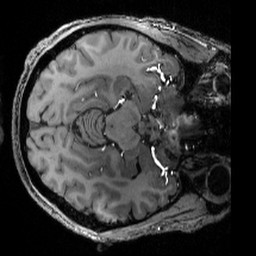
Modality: T1w
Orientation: axial
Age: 43
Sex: male
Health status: healthy
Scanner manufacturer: siemens
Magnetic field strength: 9.4 T
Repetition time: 6.5 s
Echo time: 0.0034 s